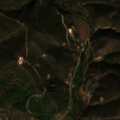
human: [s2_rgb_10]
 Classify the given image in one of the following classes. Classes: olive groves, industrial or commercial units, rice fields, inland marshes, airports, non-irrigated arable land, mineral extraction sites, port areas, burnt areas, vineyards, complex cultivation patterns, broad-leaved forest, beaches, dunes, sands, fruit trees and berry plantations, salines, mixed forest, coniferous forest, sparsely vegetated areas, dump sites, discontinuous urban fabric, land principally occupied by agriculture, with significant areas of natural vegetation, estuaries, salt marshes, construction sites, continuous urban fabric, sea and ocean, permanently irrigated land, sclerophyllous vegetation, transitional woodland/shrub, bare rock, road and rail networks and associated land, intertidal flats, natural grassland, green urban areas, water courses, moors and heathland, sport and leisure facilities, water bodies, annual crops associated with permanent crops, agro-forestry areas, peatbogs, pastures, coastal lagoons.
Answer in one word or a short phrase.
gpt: non-irrigated arable land, complex cultivation patterns, sclerophyllous vegetation, transitional woodland/shrub